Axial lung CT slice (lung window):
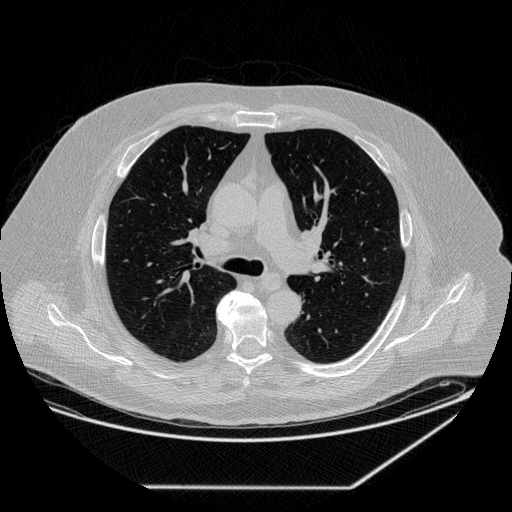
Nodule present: no